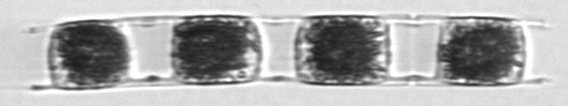
Label: Hemiaulus